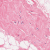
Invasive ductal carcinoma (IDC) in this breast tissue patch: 0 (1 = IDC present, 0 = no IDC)